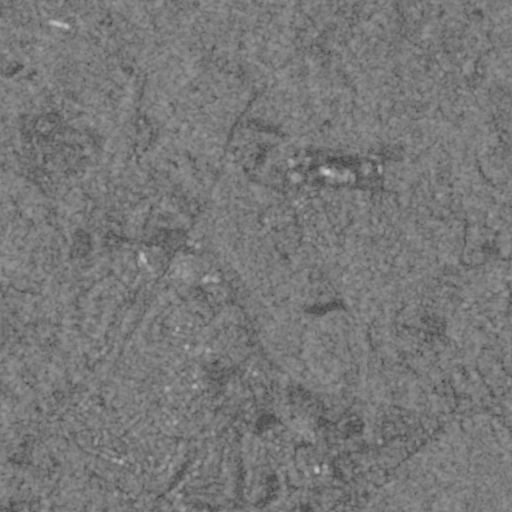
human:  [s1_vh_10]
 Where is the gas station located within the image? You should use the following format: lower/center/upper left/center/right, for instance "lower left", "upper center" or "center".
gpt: The gas station is located in the center left of the image.
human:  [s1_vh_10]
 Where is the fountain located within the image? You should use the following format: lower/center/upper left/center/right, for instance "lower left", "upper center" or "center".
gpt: The fountain is located in the lower center of the image.
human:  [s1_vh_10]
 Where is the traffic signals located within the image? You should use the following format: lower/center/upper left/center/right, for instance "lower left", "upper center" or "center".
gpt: The traffic signals is located in the center of the image.
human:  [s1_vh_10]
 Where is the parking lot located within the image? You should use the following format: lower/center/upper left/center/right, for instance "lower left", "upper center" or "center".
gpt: There is no parking lot in the image.

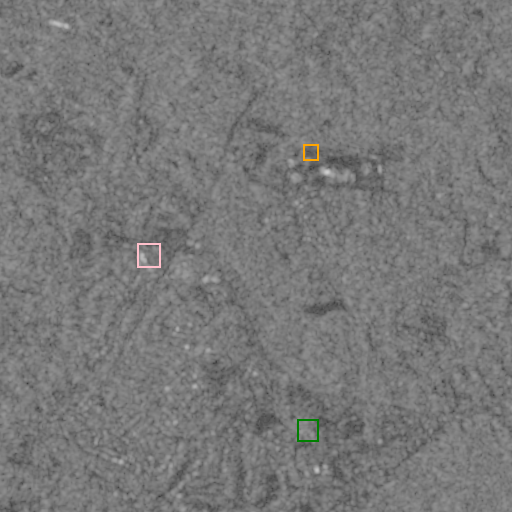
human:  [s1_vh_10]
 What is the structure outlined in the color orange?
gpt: The structure outlined in orange is a park.
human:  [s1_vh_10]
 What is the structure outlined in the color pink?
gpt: The structure outlined in pink is a parking lot.
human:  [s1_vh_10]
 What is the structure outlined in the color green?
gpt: The structure outlined in green is a building.
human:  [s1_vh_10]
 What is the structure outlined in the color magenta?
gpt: There is no magenta outline.